五年级 · 立体几何学
下图两个长方体都是由棱长 1 厘米的正方体摆成的。

(1)

(2)

(1)1 号长方体的体积是(

)立方厘米。

(2)2 号长方体的体积是(
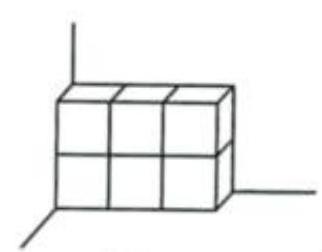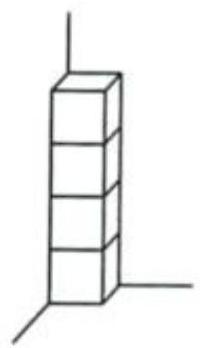
答案: 解(1)6

(2) 4

【分析】根据图中长方体的长、宽、高, 利用“长方体的体积 $=$ 长 $\times$ 宽 $\times$ 高”求出每个长方体的体积, 据此解答。

(1)

$3 \times 1 \times 2=6$ (立方厘米)

所以, 1 号长方体的体积是 6 立方厘米。

(2)

$1 \times 1 \times 4=4$ （立方厘米）

所以, 2 号长方体的体积是 4 立方厘米。

【点睛】掌握长方体的体积计算公式是解答题目的关键。